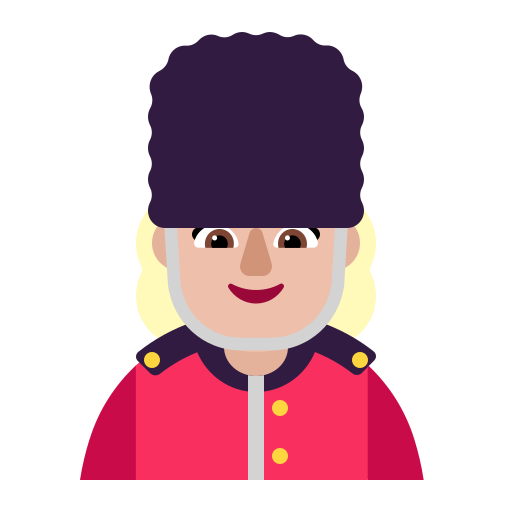
woman guard flat  light